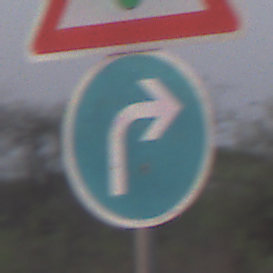
Verkehrszeichen: VorgeschriebeneFahrtrichtungRechts
Zusatzzeichen oben: Lichtzeichenanlage
Umgebung: Outdoor, Nature
Tageszeit: SunriseSunset
Wetter: Clear
Licht: Natural
Jahreszeit: NotSpecified
Kontrast: LowContrast